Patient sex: M
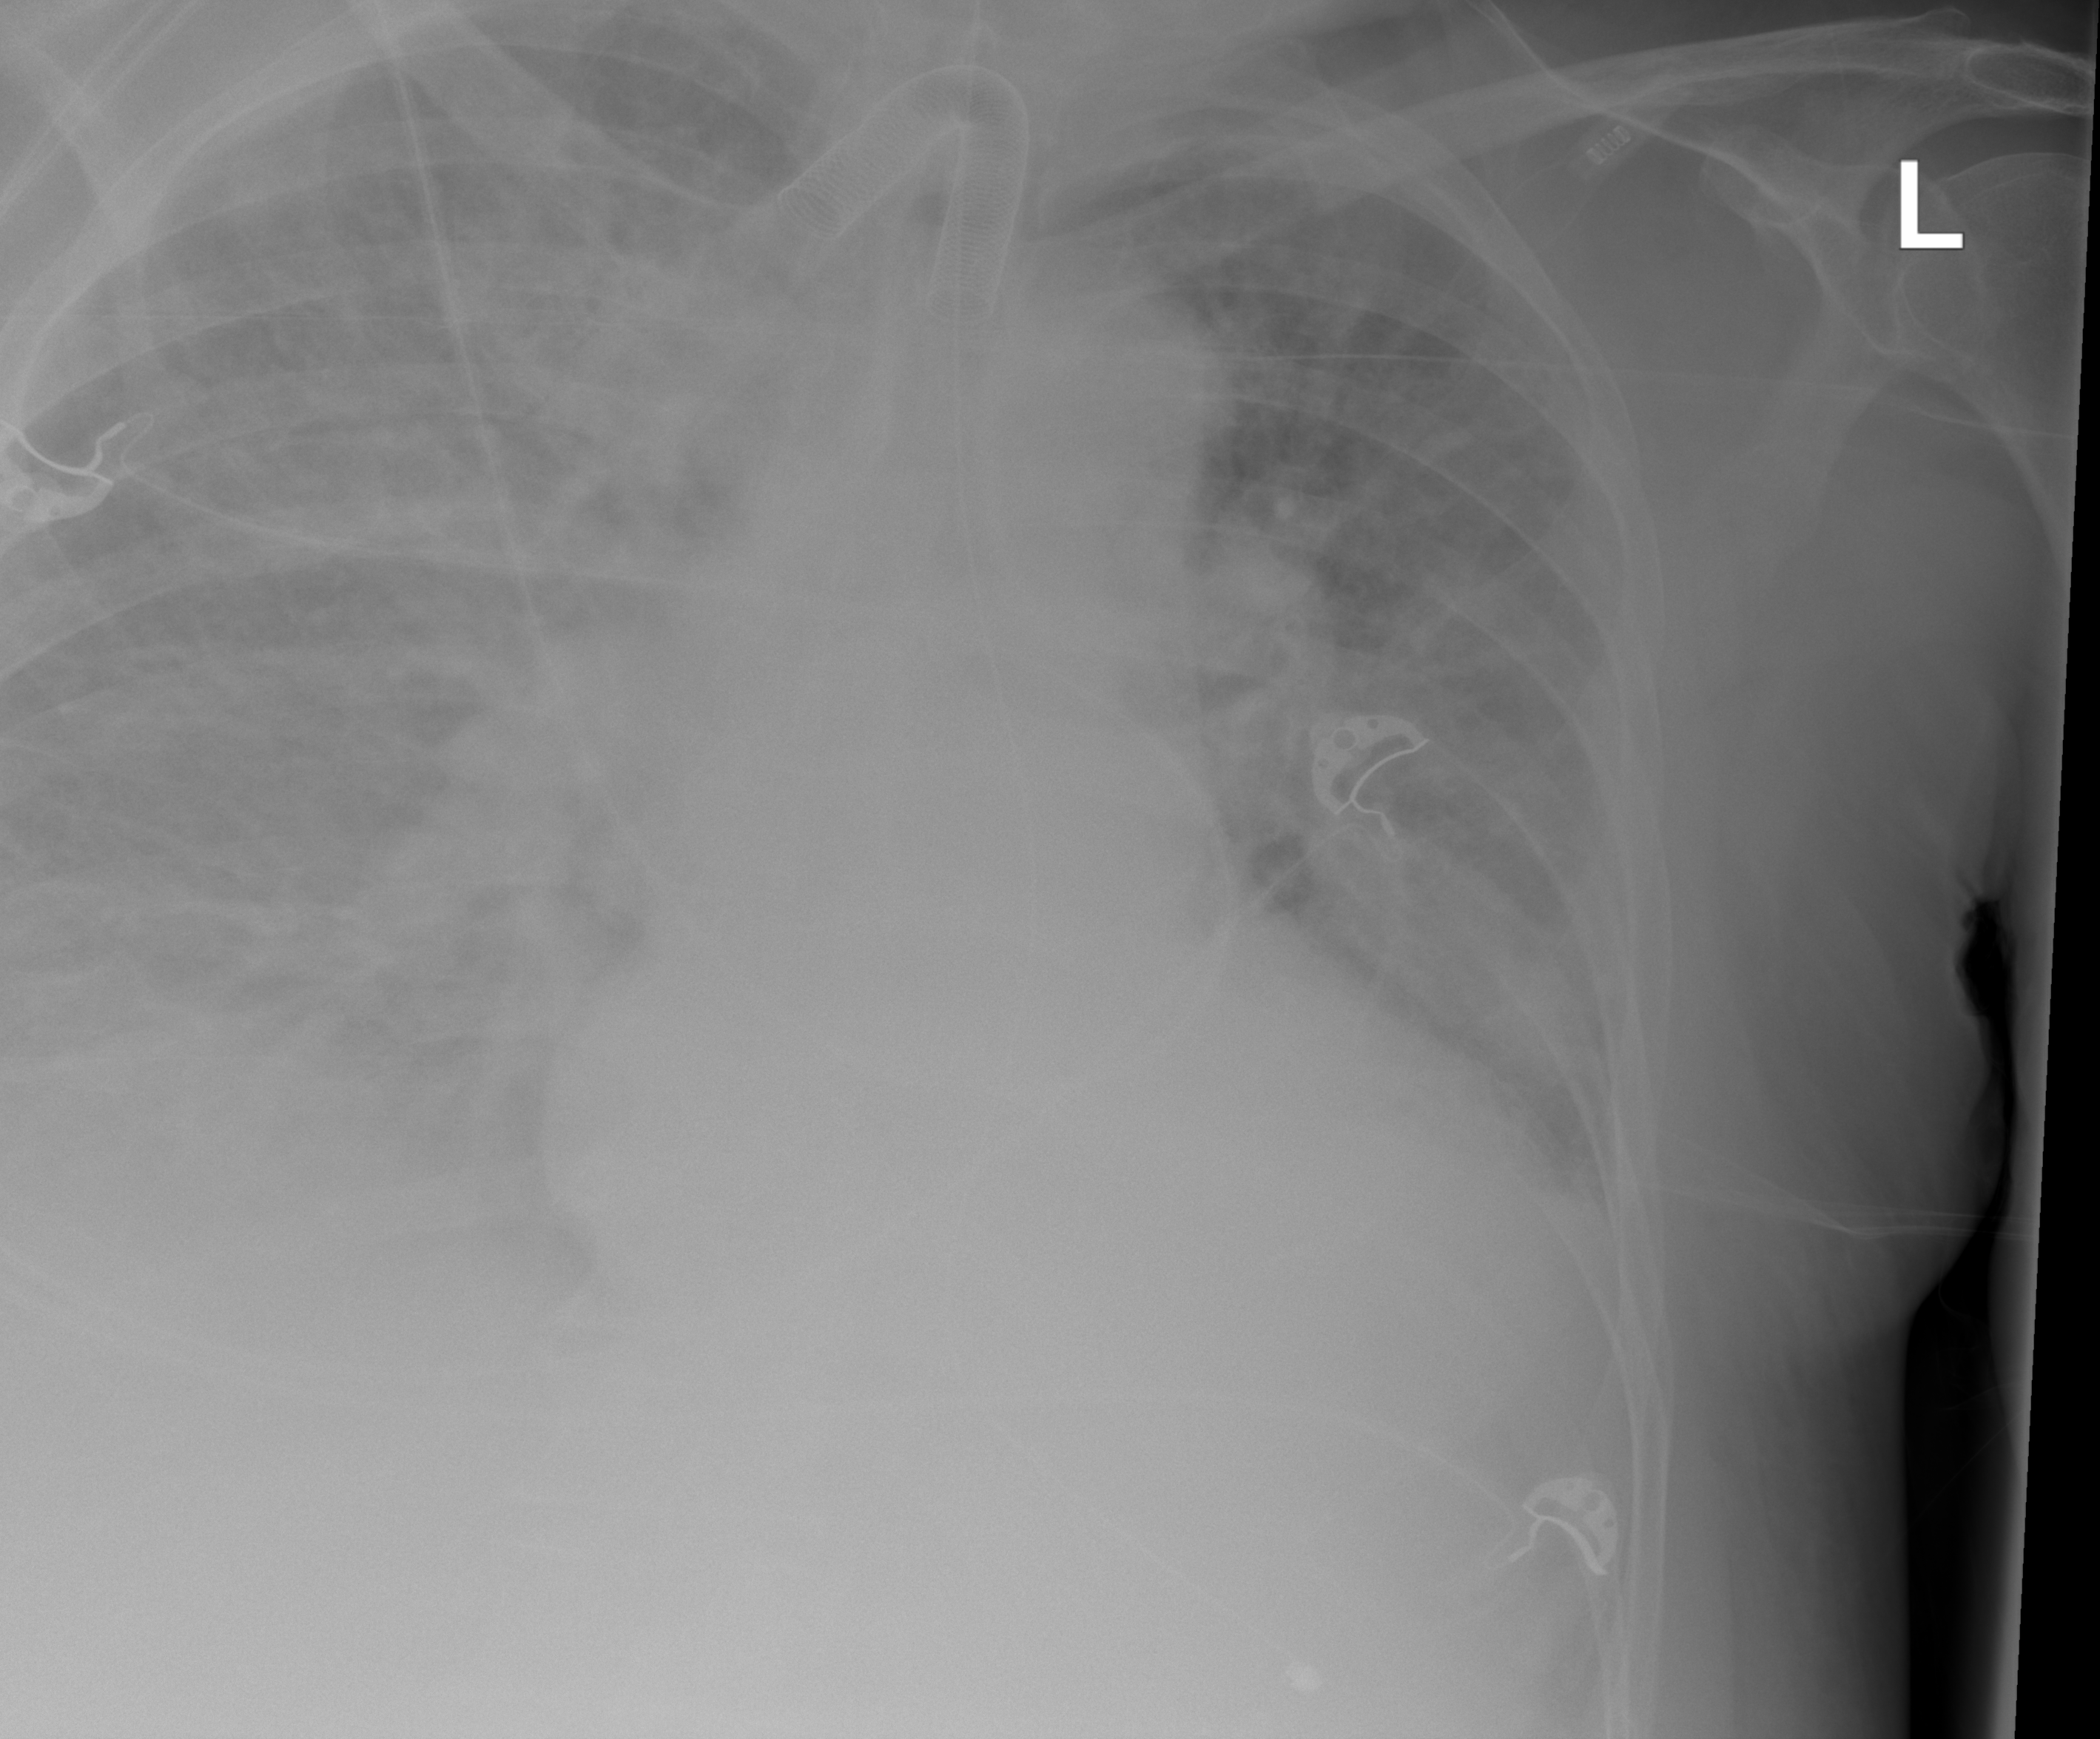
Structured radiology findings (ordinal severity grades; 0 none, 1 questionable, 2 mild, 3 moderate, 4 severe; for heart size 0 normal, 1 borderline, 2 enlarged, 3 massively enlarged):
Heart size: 2
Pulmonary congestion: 3
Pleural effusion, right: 3
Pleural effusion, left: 2
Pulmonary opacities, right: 2
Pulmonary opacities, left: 3
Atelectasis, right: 3
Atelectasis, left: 3